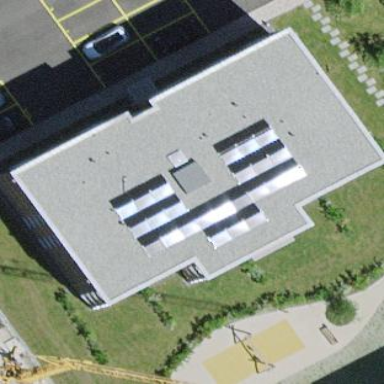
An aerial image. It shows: Apartment building with flat silver roof.